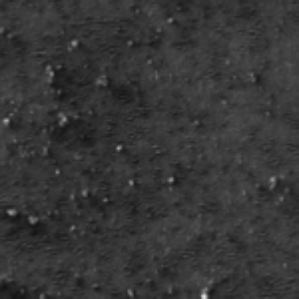
Label: frost